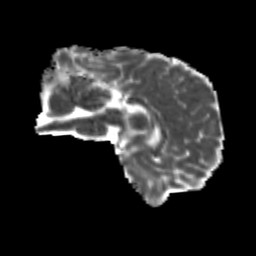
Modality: MD
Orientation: sagittal
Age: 9
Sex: male
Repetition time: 9.512 s
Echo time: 0.089 s